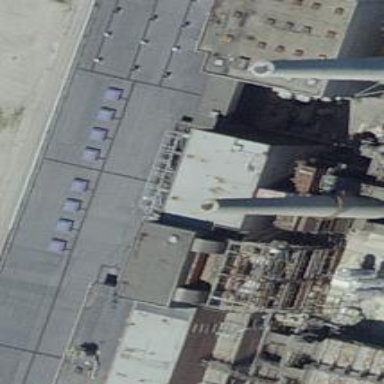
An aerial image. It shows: Steam turbine generator.